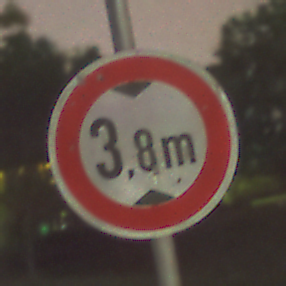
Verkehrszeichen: TatsaechlicheHoehe
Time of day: Night
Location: Outdoor (Suburban)
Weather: Clear
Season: NotSpecified
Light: Artificial